Question: is awesome for displaying data with , but it doesn't exactly have great documentation.
I'm having a problem with the grid when the grid has only one element to display. For some reason, it's aligning the single row to the bottom rather than to the top.
Here's a picture of a :

Here are the jqgrid I'm passing in:
'''
jQGridOptions = {
"recordtext": '{0} - {1} of {2}',
"url": 'data.json',
'datatype': 'json',
'mtype': 'GET',
'colModel': [
{ 'name': 'Rank', 'align': 'center', 'index': 'Rank', 'sortable': false, 'search': false },
{ 'name': 'Name', 'index': 'Name', 'sortable': false, 'search': true },
{ 'name': 'Score', 'index': 'Score', 'sortable': false, 'search': false }
],
'pager': '#ranking-pager',
'rowNum': 10,
'altRows': true,
'scrollOffset': 0,
'colNames': ["Rank", "Name", "Score"],
'width': 696,
'height': 'auto', // '100%', // 300,
'page': 1,
'sortname': 'Rank',
'sortorder': "asc",
'hoverrows': true,
'viewrecords': true,
'gridComplete': function () {
$('.ui-jqgrid-bdiv').jScrollPane({ showArrows: true, scrollbarWidth: 17, arrowSize: 17, scrollbarMargin: 0 });
if (selectedRank !== -1) {
selectRank(selectedRank);
selectedRank = -1;
}
},
'jsonReader': {
id : 'Rank',
'repeatitems': false
}
};
'''
As requested, here's the result from :
'''
{
"page":1,
"total":1,
"records":1,
"rows": [{
"Name":"Gil Agostini",
"Score":94,
"Rank":1
}]
}
'''
:
'''
$(document).ready(function () {
$("#ranking-table").jqGrid(jQGridOptions);
});
'''
'''
<div style="float: left;">
<div class="hvy-border1">
<div class="hvy-border2">
<div class="hvy-top-left hvy-corner">
<div>
<!-- -->
</div>
</div>
<div class="hvy-top-right hvy-corner">
<div>
<!-- -->
</div>
</div>
<div class="clear">
<!-- -->
</div>
<div id="table-and-pager" style="margin: 3px;">
<table id="ranking-table" class="scroll" cellpadding="0" cellspacing="0" style="height: 300px">
</table>
<div id="ranking-pager" class="scroll" style="text-align: center;">
</div>
</div>
<div class="clear">
<!-- -->
</div>
<div class="hvy-bottom-left hvy-corner">
<div>
<!-- -->
</div>
</div>
<div class="hvy-bottom-right hvy-corner">
<div>
<!-- -->
</div>
</div>
</div>
</div>
</div>
'''
Can anyone give me any clue what I maybe doing wrong here?
How do I get the row to align to the top rather than the bottom?
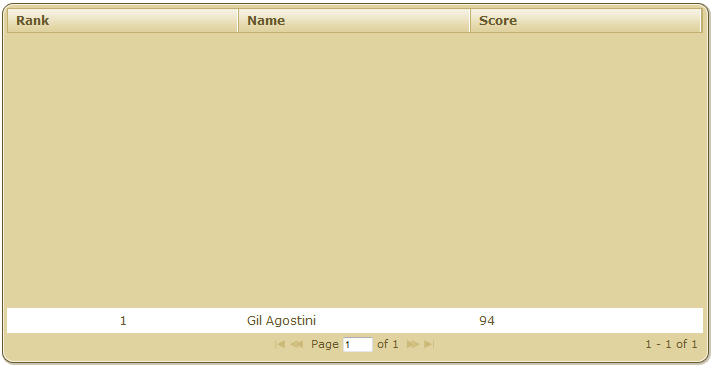
Answer: I can not reproduce the problem which you describes. I suppose that you use some additional setting for jqGrid: you don't post the whole JavaScript code of your example.
Nevertheless I can definitively say that you has some problems in the format of the JSON data returned from the server. Important is that every row of data must has an unique id. For example
'''
{ "id":123, "Name":"Gil Agostini", "Score":94, "Rank":1 }
'''
instead of
'''
{ "Name":"Gil Agostini", "Score":94, "Rank":1 }
'''
The 'id' can has also string type and not be only numeric. Moreover you have to define <URL>. In the case you should at least use 'jsonReader: {repeatitems: false}'.
If some other grid column (like the 'Name' column) can be interpret as the id, you can either include 'key:true' in the corresponding column definition or use 'id:'Name'' as a property of the 'jsonReader'.
For example the following 'jsonReader'
'''
jsonReader: {
repeatitems: false,
id: 'Name'
}
'''
can be used to read your current JSON data (see live <URL>. Using any tool which you prefer you can verify the 'id' value of the '<tr>' element of the grid.